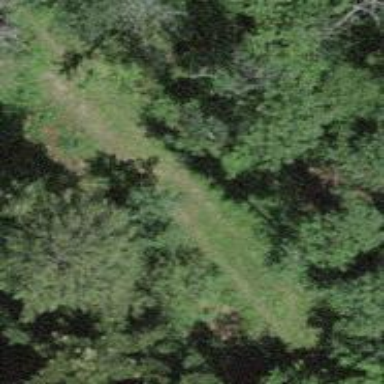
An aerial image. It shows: Track with very rough surface.